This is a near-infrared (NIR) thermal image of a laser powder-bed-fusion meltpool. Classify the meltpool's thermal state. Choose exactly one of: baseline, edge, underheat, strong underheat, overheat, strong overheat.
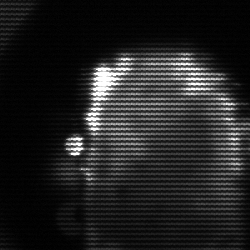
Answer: baseline